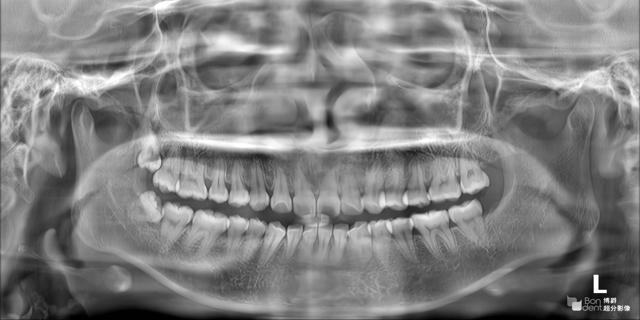
adult